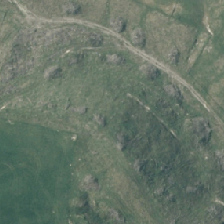
Land cover: harvested_forest